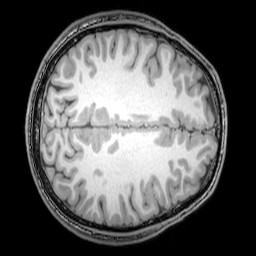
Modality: T1w
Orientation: axial
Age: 23
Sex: male
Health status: healthy
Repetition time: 0.081 s
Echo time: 0.037 s